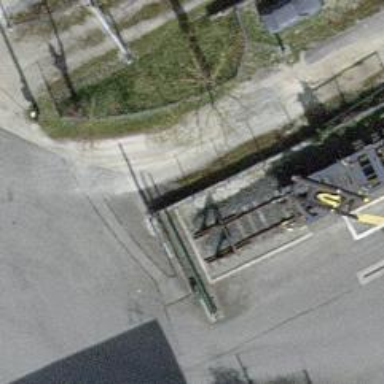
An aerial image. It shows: Railway buffer stop.